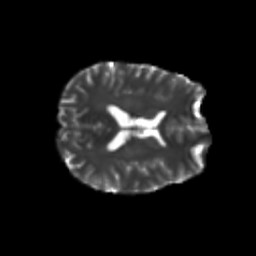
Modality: T2w
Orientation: axial
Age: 24
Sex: male
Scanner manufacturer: siemens
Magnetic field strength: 3 T
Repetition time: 3.5 s
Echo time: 0.104 s